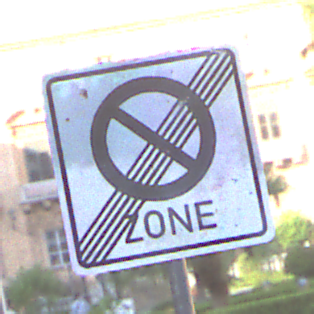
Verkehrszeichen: EndeEingeschraenktesHalteverbotZone
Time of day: SunriseSunset
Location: Outdoor (Urban)
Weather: PartlyCloudy
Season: NotSpecified
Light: Natural